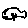
Label: fish